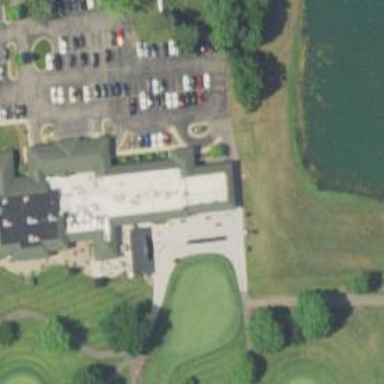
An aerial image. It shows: Path designated for golf carts.